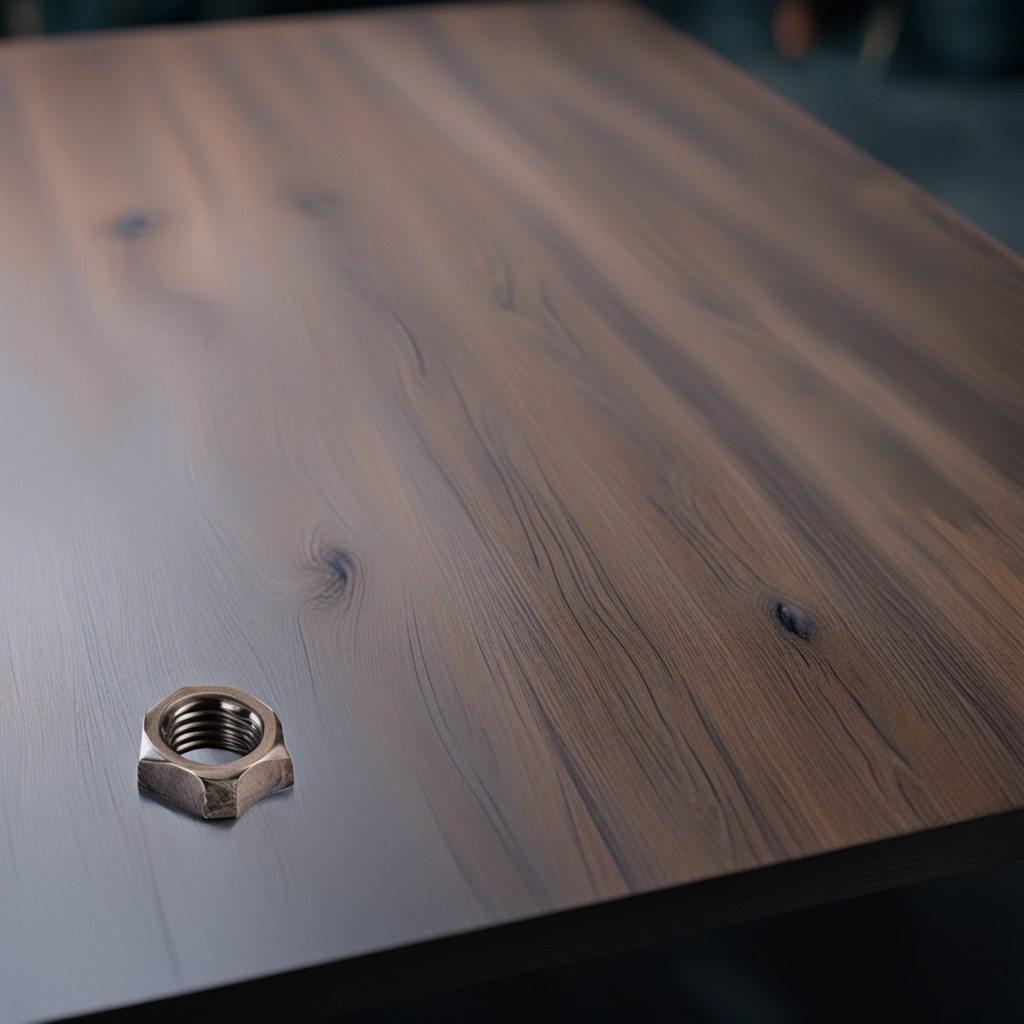
A metal nut lies on a old table with faint burn marks in a small garage at twilight.